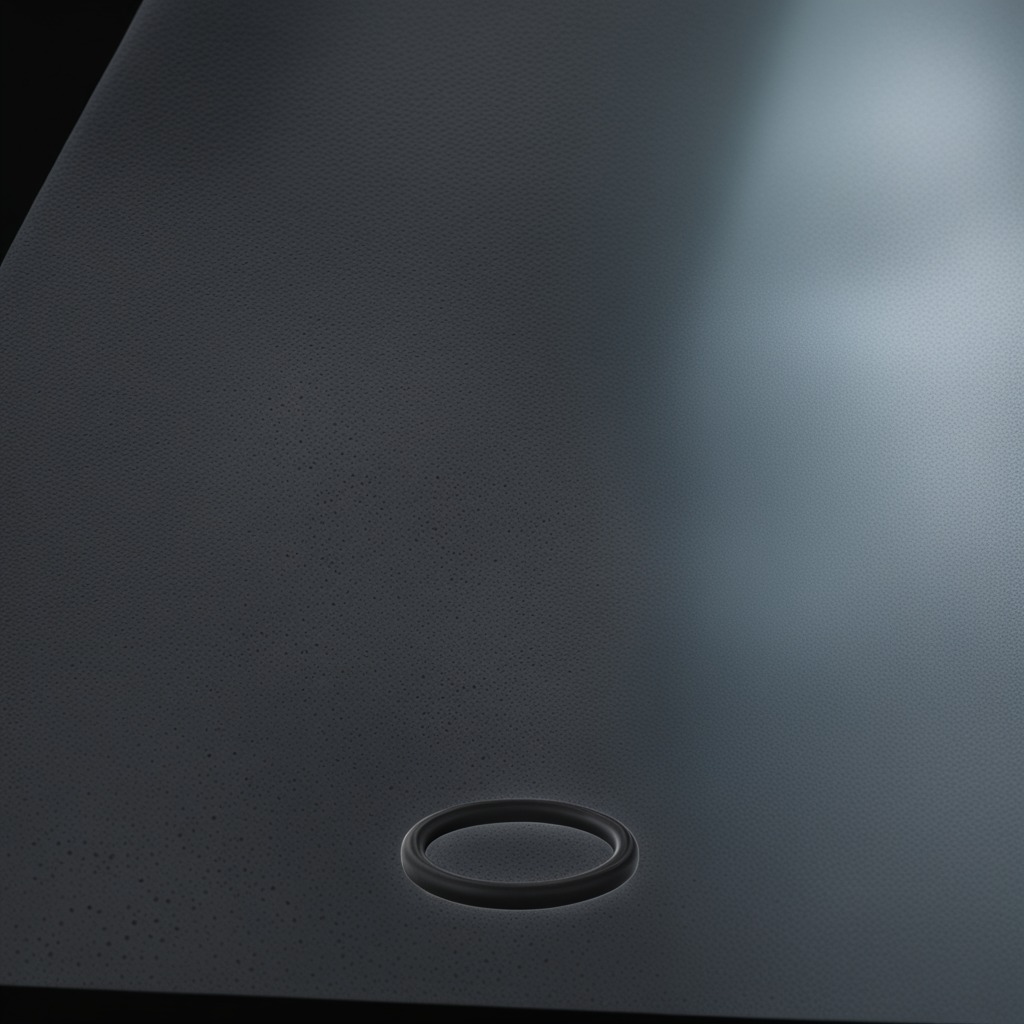
A rubber O-ring is lying on the granite table.